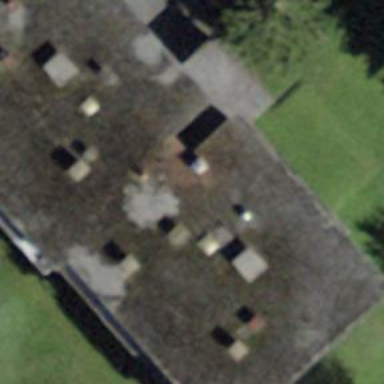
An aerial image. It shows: Building with flat roof.